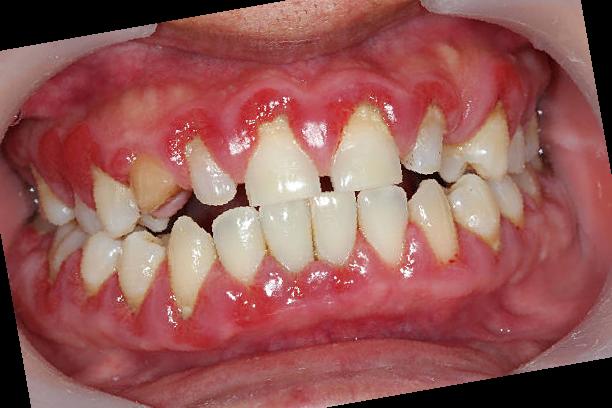
Condition: Gingivitis